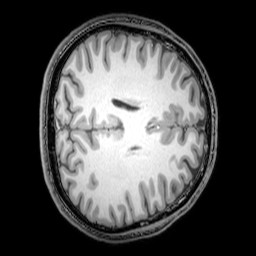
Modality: T1w
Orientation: axial
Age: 20
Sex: male
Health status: healthy
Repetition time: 0.081 s
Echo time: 0.037 s